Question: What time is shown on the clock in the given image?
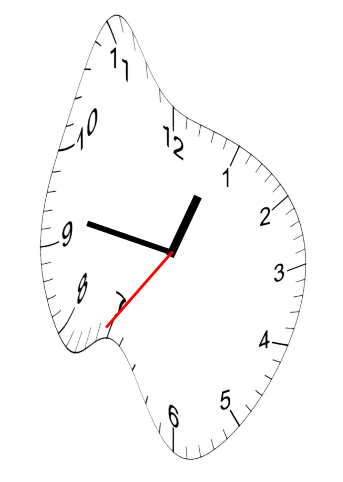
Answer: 12:46:36